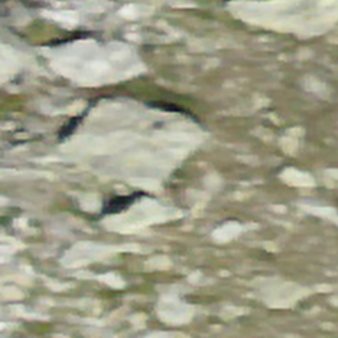
Label: bouldering_area